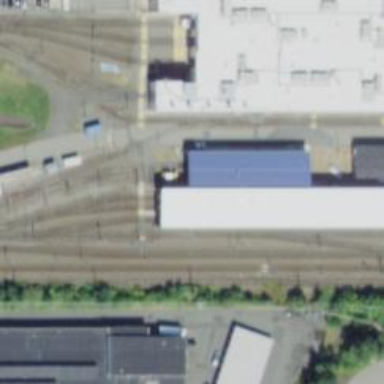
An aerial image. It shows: Light rail service yard with electrified contact lines.